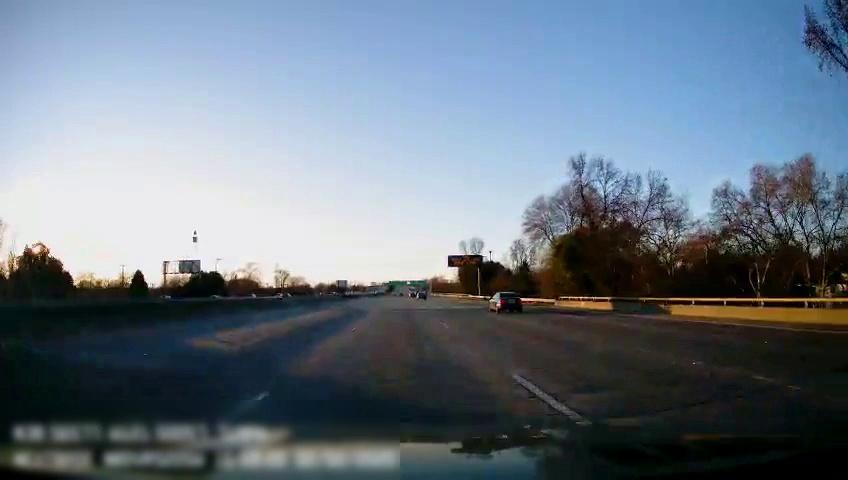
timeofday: Day
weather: Sunny
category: Drivable Space
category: Vehicles | Car
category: Vehicles | Car
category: Lanes | Current Lane
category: Lanes | Current Lane
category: Lanes | Alternate Lane
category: Lanes | Alternate Lane
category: Lanes | Alternate Lane
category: Lanes | Alternate Lane